Question: i supposed to create the below image using canvas android, here i want to find whether the user touch point is inside the arc (i.e wx1,wx2 .. wx7). i'm not sure about finding the angle for user touch. kindly provide me some suggestions.
Here is the code for drawing arc, sweep angle varies based on the condition
'''
for (int i = 0; i < 360; i = (i + 20)) {
if (i < 200 || i >= 340) {
canvas.drawArc(rect, i, (float) 20.2, false, darkGrey);
} else {
canvas.drawArc(rect, i, (float) 19, false, lightGrey);
}
}
'''
Here is the image

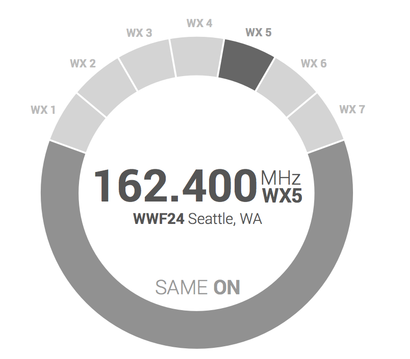
Answer: First of all you have to create your rectangles and somehow must be visible in the onTouch method. So , you will create the Rectangle dimensions of each drawable by hand that are related . to each ui element of your view. Attach a
> onTouchListener
to your view and the
> onTouch
method will be :
'''
@Override
public boolean onTouch(View v, MotionEvent event) {
Log.d("Bounds","x : " + event.getX() + " y : " + event.getY());
if(rect1.contains((int)event.getX(), (int)event.getY())){
....
}else if(rect2.contains((int)event.getX(), (int)event.getY())){
....
}
return false;
}
'''
Take a look at the following references :
- <URL>